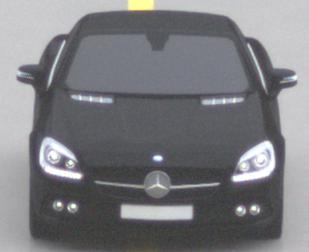
Make: Mercedes-Benz
Model: SLK 200
Detailed model: SLK-Class (172)
Model produced from: 2011/03
Model produced until: 2015/04
Doors: 2
Color: black
Road condition: wet road
Daytime: midday
Contrast: low contrast